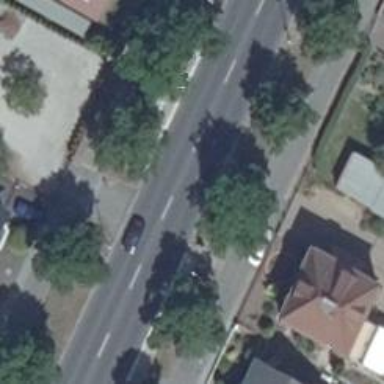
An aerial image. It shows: Secondary road with asphalt surface and no sidewalks.